Field crop: maize
Growth stage: 1
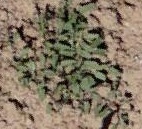
Species: convolvulus